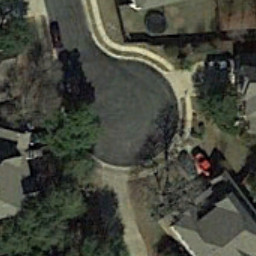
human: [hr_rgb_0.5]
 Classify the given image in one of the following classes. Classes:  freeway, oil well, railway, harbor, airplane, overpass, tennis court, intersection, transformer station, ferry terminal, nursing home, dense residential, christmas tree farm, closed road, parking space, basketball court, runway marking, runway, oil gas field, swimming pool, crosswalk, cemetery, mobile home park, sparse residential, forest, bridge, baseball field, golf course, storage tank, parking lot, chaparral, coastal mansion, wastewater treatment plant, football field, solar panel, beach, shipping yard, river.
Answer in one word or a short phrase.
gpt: closed road